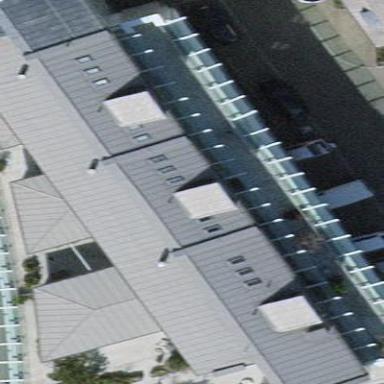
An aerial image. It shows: Office building.